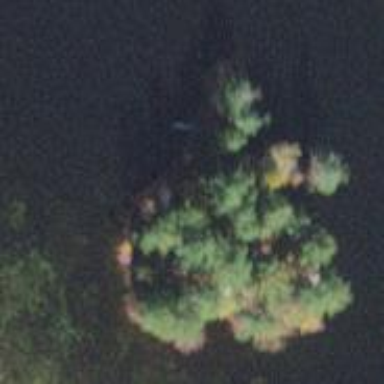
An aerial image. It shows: Islet.